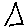
Label: triangle